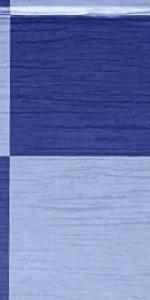
Label: Empty